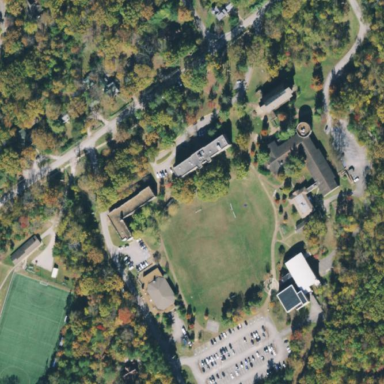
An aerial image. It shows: College.